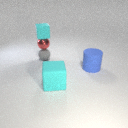
small gray rubber sphere below small red metal sphere